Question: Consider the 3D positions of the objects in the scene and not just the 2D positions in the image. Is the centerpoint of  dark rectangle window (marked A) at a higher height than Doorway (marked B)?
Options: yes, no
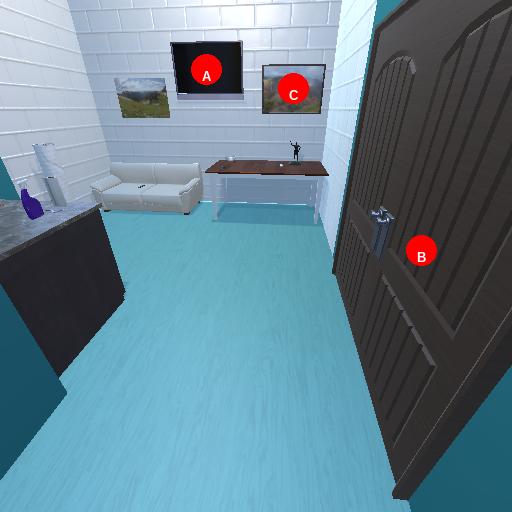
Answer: yes